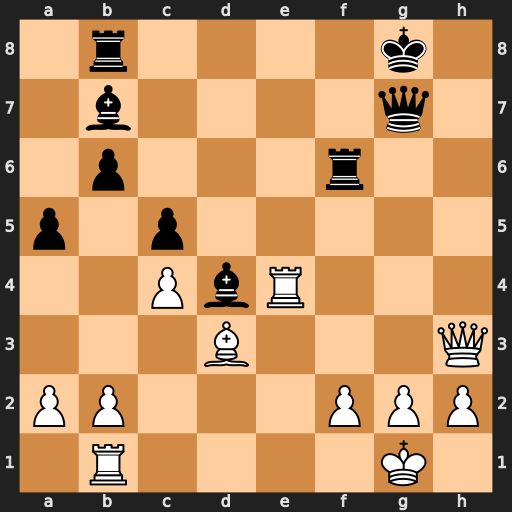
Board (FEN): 1r4k1/1b4q1/1p3r2/p1p5/2PbR3/3B3Q/PP3PPP/1R4K1
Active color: w
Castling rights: -
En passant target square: -
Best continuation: Rg4 Qxg4 Qxg4+